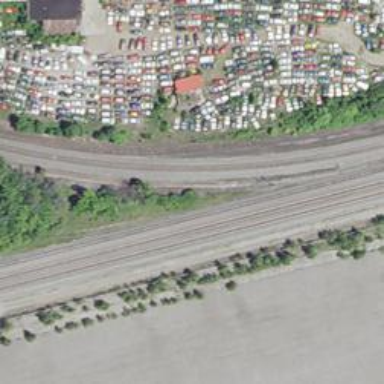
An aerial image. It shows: Disused railway spur service.